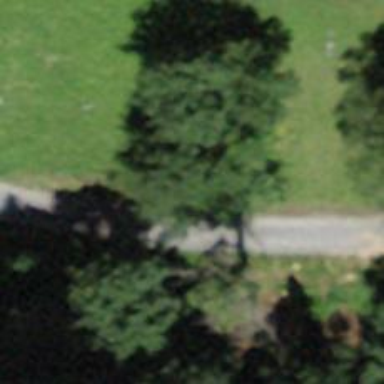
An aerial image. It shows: Red bench.